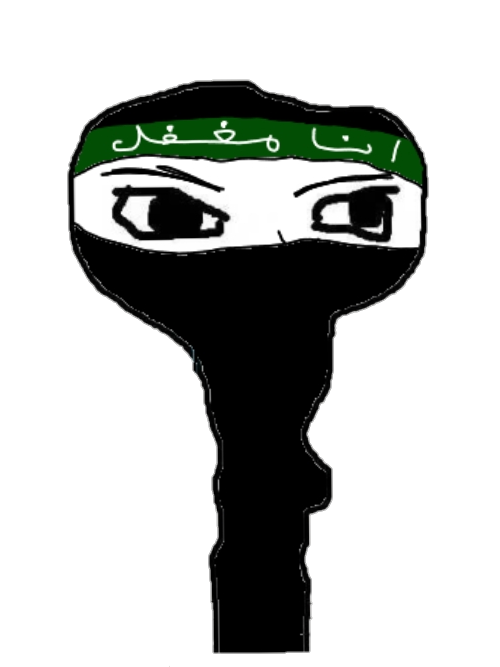
Label: 5_Brainlet